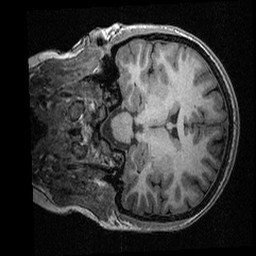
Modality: T1w
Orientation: coronal
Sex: female
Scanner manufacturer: ge
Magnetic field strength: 3 T
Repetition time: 0.0064 s
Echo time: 0.00281 s